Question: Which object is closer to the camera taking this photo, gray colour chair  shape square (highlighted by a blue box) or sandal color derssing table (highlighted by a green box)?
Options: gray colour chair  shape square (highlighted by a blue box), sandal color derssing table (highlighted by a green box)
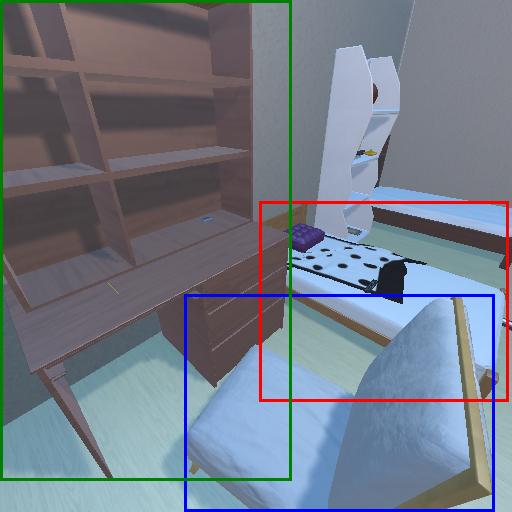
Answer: gray colour chair  shape square (highlighted by a blue box)